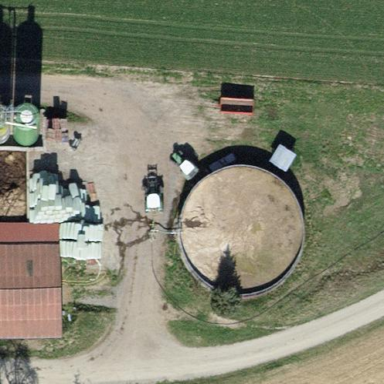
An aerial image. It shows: Building with storage tank.